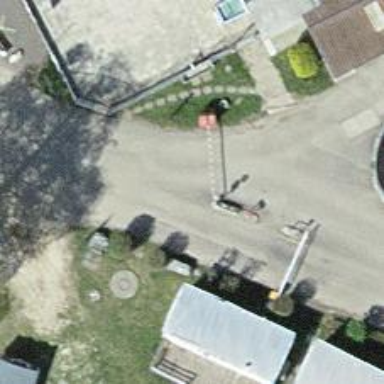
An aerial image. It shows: Lift gate barrier.